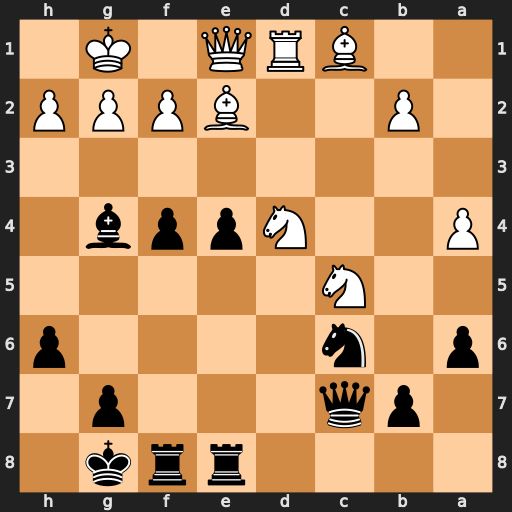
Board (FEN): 4rrk1/1pq3p1/p1n4p/2N5/P2Nppb1/8/1P2BPPP/2BRQ1K1
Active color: b
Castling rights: -
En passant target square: -
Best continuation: Nxd4 Bxg4 Qxc5